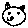
Label: cat